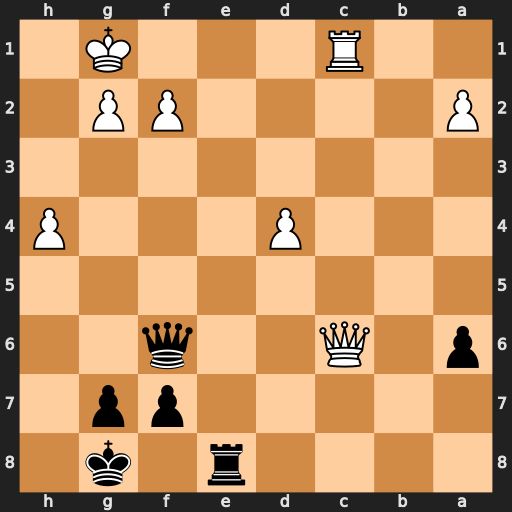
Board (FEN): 4r1k1/5pp1/p1Q2q2/8/3P3P/8/P4PP1/2R3K1
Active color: b
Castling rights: -
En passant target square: -
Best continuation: Re1+ Rxe1 Qxc6